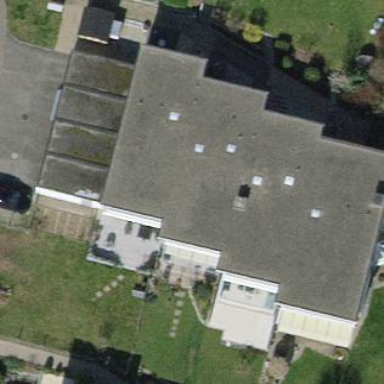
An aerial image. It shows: Terrace building.